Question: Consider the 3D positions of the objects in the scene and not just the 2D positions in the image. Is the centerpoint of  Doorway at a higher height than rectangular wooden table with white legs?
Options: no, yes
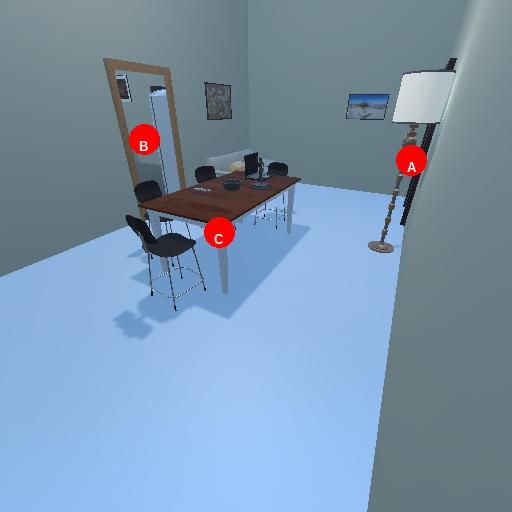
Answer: no